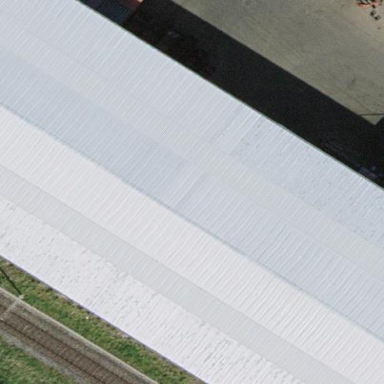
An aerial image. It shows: Industrial building.